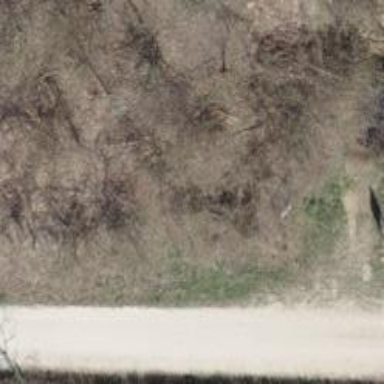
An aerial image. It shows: Brown bench.